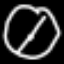
Label: clock